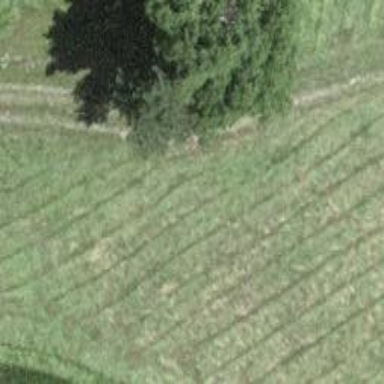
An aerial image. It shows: Track with grass surface categorized as grade4 tracktype.